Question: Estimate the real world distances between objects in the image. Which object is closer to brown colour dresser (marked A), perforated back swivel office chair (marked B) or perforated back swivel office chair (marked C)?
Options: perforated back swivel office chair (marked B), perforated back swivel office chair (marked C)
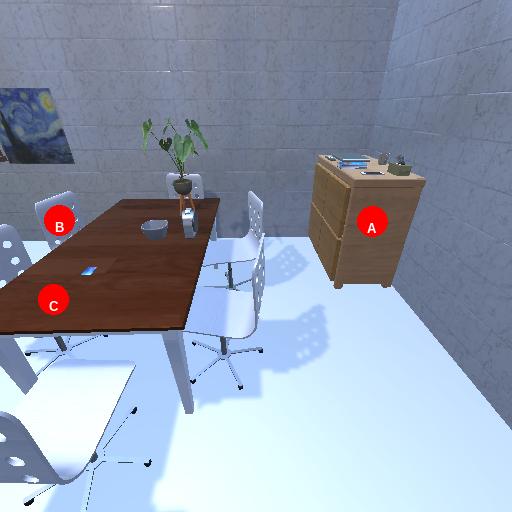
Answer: perforated back swivel office chair (marked B)